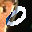
Label: 0